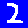
Digit: 2